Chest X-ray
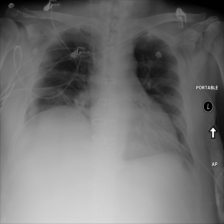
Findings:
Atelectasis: negative
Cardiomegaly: negative
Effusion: negative
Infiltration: negative
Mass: negative
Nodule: negative
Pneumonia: negative
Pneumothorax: negative
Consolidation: negative
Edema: negative
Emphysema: negative
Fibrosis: negative
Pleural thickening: negative
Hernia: negative